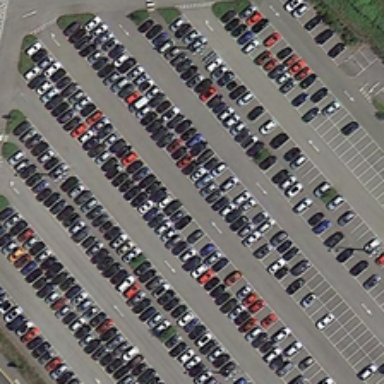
Many cars are orderly in a large parking lot with some empty parking spaces .